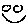
Label: smiley face